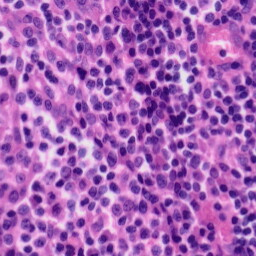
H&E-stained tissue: Tonsil